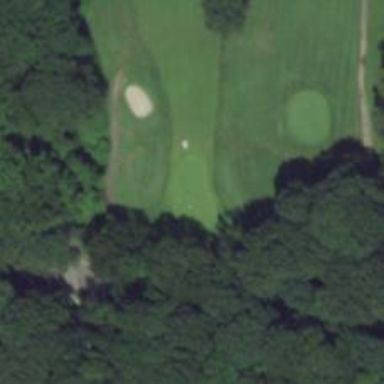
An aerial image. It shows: Golf hole.